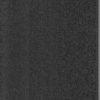
Label: dusty